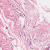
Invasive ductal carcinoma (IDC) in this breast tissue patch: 0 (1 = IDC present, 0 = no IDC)